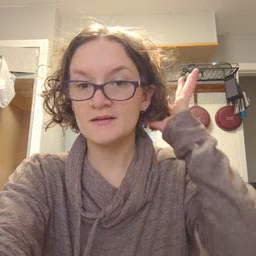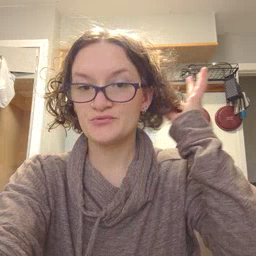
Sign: hair